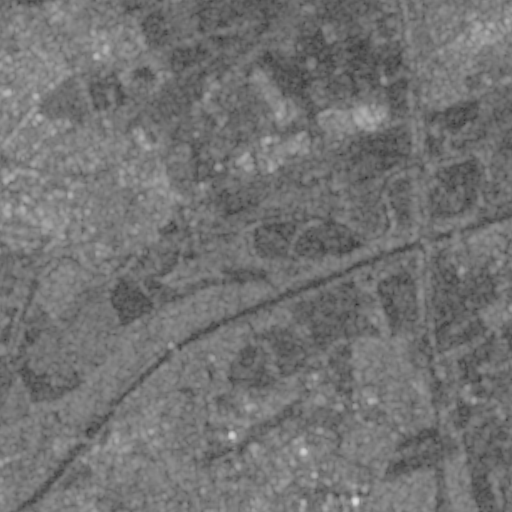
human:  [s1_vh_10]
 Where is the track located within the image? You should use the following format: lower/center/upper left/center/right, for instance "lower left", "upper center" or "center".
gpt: The track is located in the upper left of the image.
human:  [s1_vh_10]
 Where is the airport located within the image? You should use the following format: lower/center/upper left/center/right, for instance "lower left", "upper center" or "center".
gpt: There is no airport in the image.

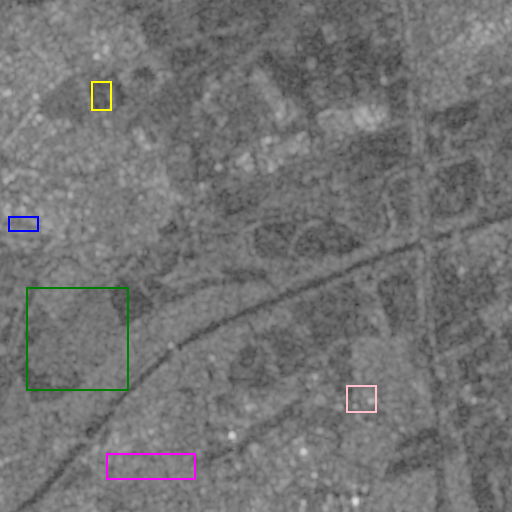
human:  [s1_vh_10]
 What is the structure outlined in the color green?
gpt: The structure outlined in green is a crop field.
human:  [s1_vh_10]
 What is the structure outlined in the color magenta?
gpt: The structure outlined in magenta is a park.
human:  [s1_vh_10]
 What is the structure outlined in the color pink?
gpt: The structure outlined in pink is a parking lot.
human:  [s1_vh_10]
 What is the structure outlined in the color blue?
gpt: The structure outlined in blue is a power substation.
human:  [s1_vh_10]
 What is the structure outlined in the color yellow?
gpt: The structure outlined in yellow is a track.
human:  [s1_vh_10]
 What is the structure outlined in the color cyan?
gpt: There is no cyan outline.